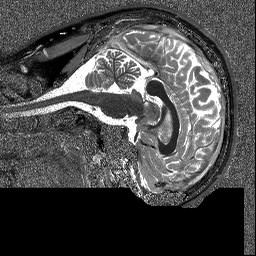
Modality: T1map
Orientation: sagittal
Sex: male